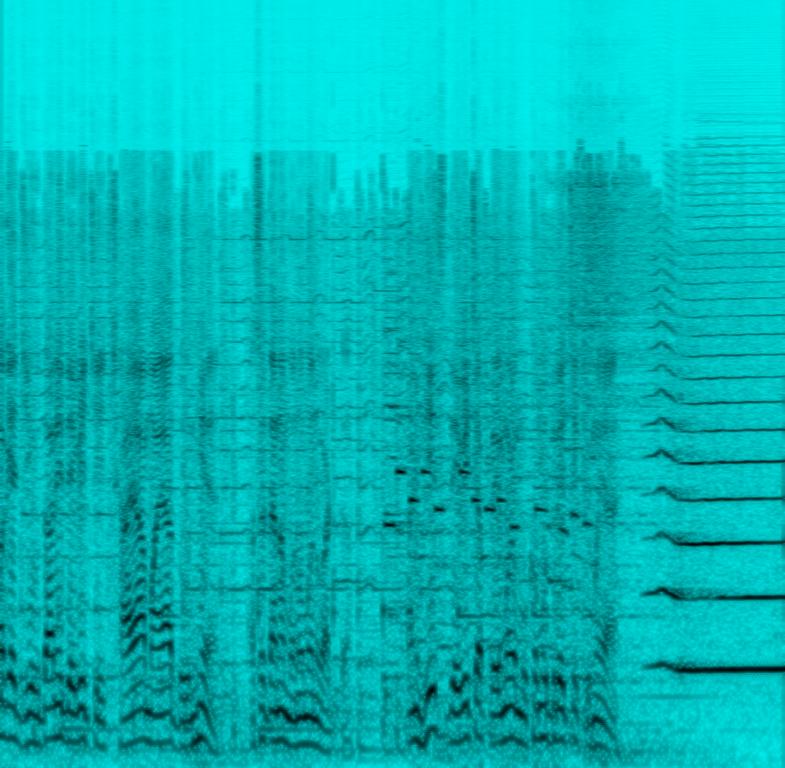
This audio contains a male voice talking. Then a short section of an orchestra is playing with a brass section and a lot of percussive hits. It instantly changes to someone playing a long note on a horn in a higher key. This is an amateur recording and may be playing during a documentary.